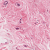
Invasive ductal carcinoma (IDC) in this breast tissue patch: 0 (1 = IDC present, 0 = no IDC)